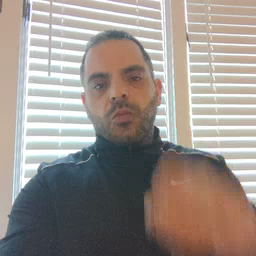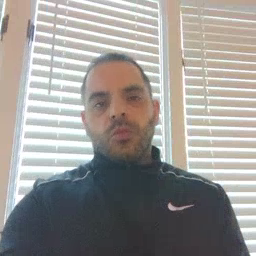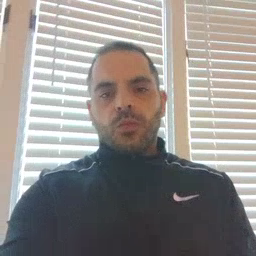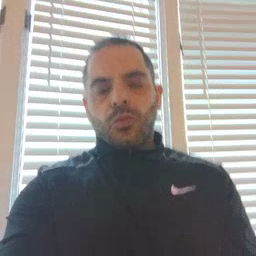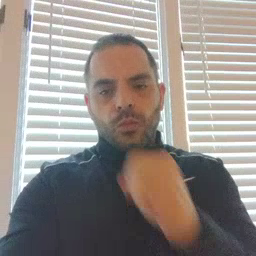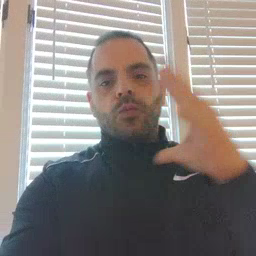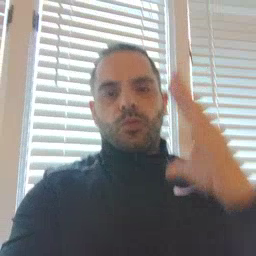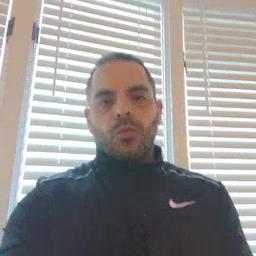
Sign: balloon